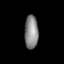
Tissue: lung
Cell type: Others
Senescence score: 0.5809
Nuclear area (px): 446
Mean DAPI intensity: 135.661